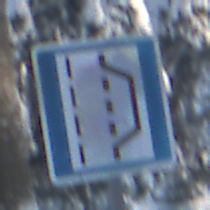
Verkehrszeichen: NothalteUndPannenbucht
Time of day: MorningAfternoon
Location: Outdoor (Nature)
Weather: Clear
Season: Winter
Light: Natural